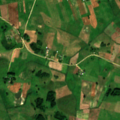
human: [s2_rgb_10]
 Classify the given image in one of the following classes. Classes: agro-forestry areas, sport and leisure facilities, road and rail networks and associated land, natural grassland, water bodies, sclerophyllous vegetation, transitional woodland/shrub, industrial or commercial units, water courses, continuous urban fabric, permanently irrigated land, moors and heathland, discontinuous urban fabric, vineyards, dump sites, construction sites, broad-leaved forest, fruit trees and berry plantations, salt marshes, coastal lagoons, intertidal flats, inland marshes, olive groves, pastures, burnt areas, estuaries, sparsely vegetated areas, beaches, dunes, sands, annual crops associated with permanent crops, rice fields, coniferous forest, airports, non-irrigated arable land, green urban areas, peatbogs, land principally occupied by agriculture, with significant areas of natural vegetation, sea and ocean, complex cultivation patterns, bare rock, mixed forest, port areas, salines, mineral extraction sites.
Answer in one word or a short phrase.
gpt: discontinuous urban fabric, pastures, complex cultivation patterns, land principally occupied by agriculture, with significant areas of natural vegetation